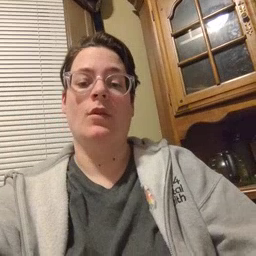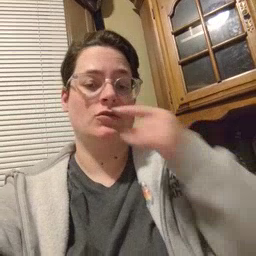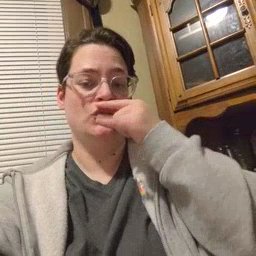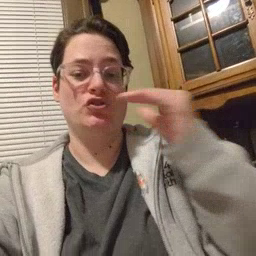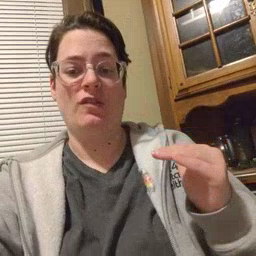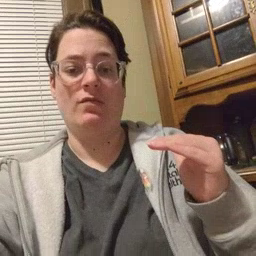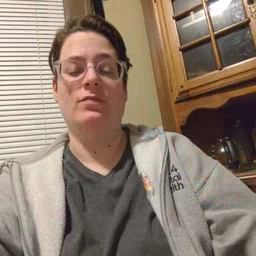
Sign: child